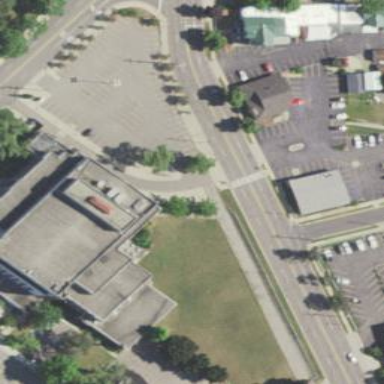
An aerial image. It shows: Parking area.